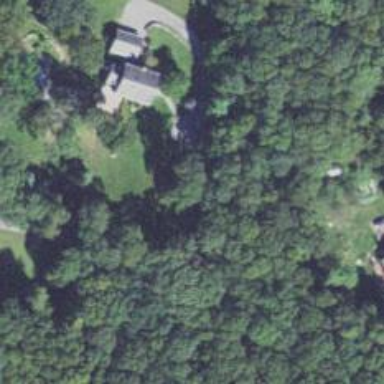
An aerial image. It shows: Residential driveway.